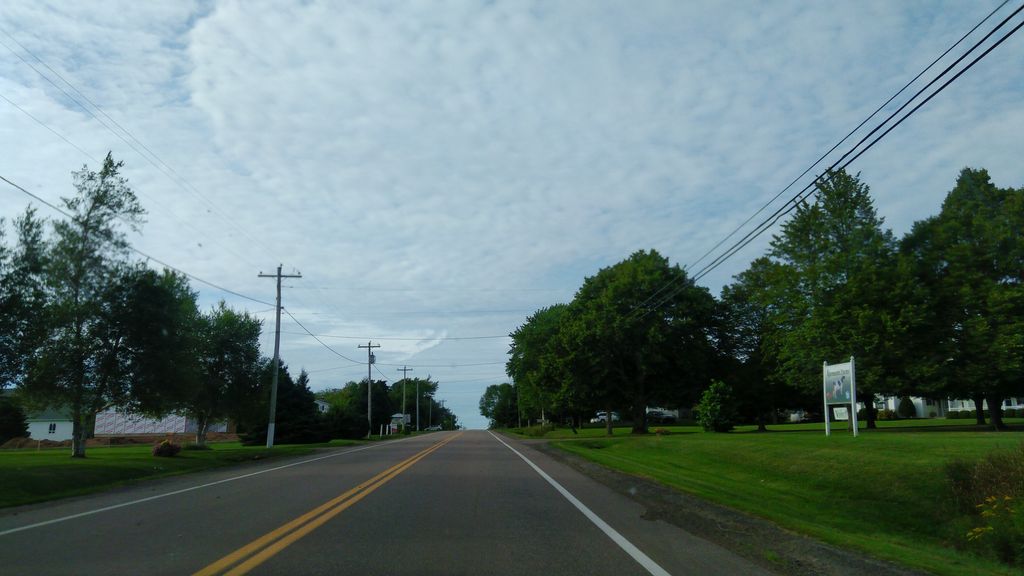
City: charlottetown